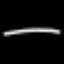
Label: line